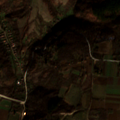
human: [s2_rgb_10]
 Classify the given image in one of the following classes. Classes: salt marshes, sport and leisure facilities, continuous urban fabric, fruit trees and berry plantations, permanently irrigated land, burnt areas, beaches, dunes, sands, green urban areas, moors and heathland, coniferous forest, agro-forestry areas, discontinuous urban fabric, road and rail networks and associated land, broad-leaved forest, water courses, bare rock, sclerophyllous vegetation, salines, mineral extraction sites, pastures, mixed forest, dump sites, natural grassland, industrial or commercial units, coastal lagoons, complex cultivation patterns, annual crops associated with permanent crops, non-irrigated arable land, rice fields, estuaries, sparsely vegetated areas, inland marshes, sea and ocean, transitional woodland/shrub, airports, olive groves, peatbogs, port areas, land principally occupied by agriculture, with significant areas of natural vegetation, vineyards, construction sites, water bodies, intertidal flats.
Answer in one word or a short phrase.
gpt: mineral extraction sites, non-irrigated arable land, complex cultivation patterns, land principally occupied by agriculture, with significant areas of natural vegetation, broad-leaved forest, mixed forest, transitional woodland/shrub